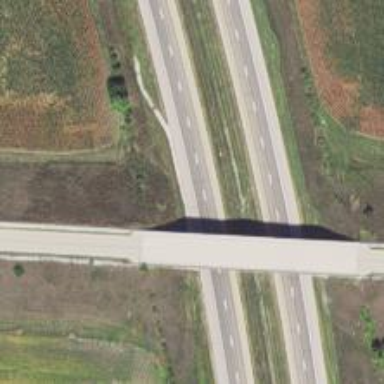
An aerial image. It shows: Unclassified road with bridge.